Field crop: maize
Growth stage: 1
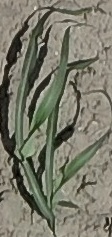
Species: sorghum